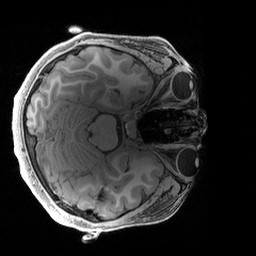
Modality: T1w
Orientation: axial